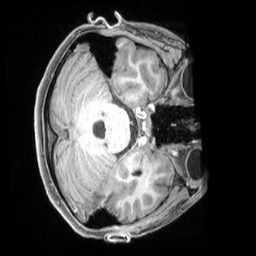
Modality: T1w
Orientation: axial
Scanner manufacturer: siemens
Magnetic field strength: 3 T
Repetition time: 2.4 s
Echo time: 0.00224 s